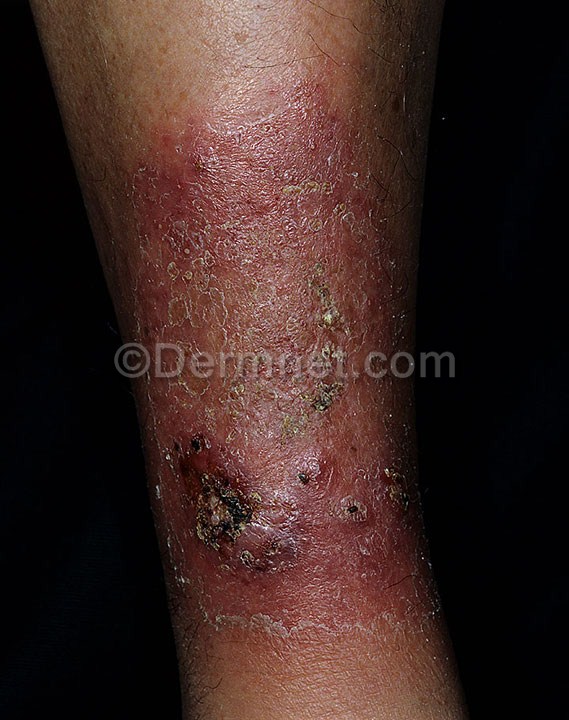
Disease: Tinea Ringworm Candidiasis and other Fungal Infections